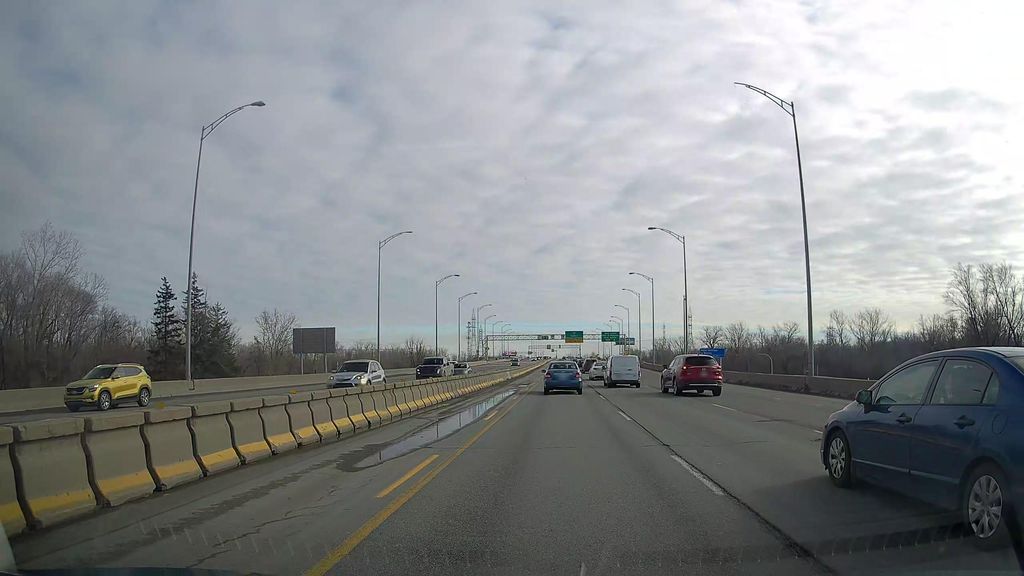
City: montreal